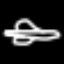
Label: airplane